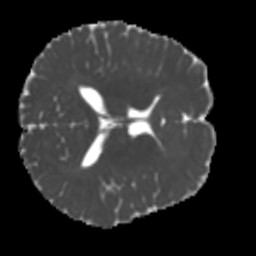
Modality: MD
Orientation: axial
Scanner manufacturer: siemens
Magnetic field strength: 3 T
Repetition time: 4 s
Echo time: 0.0594 s